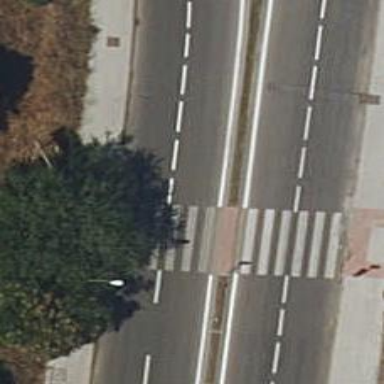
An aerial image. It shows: Zebra crossing on the road.